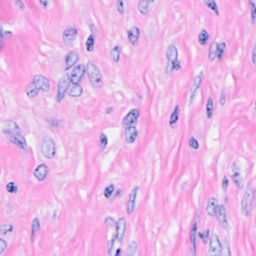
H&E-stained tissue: Breast